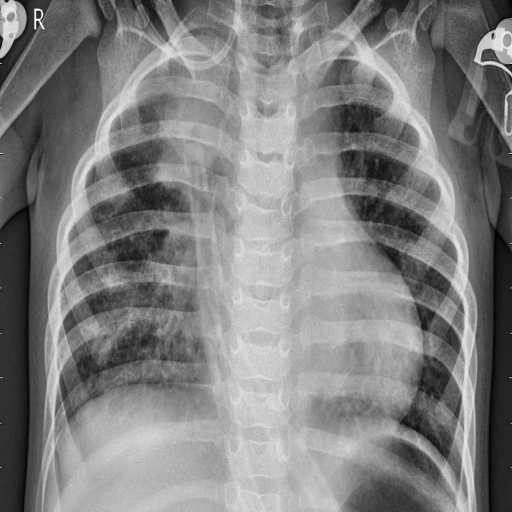
Finding: PNEUMONIA